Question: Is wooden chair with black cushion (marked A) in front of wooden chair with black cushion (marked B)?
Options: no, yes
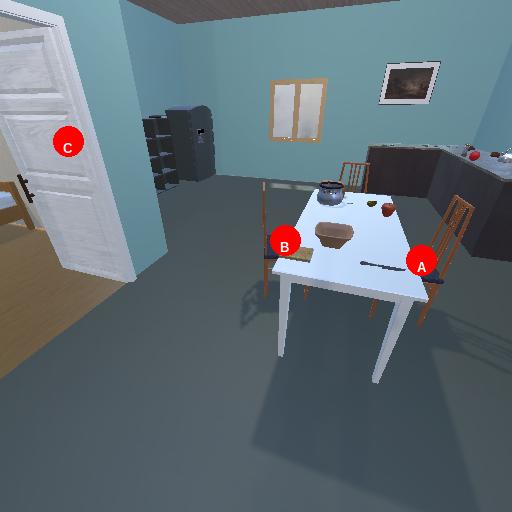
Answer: no